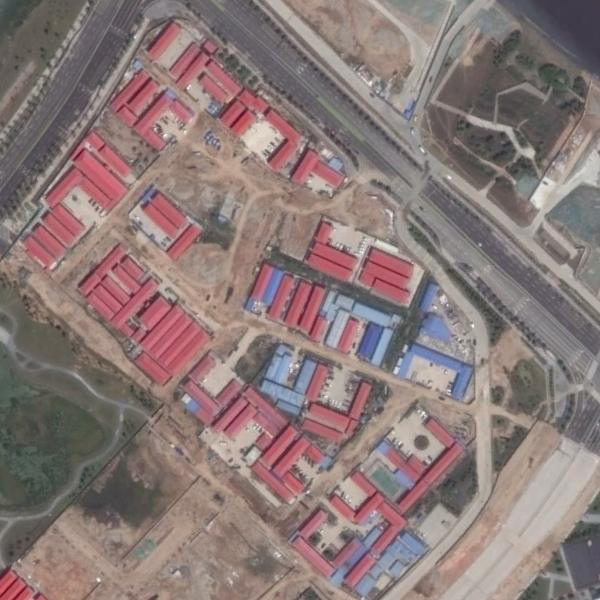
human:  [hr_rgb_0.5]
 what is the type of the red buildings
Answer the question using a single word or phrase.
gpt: industrial